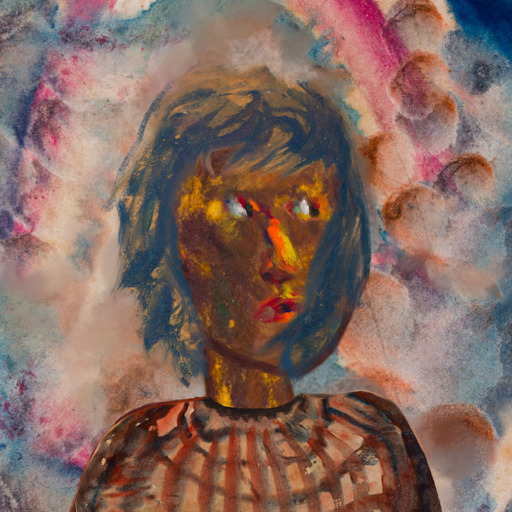
Background: Rupkatha, Head And Neck Side: Comrade, Face Side: An_Impression, Bust: Orphan, Hair Side: In_The_Sun, Head Accessory: Blank, Second Necklace: Blank, Necklace: Blank, Baby: Blank